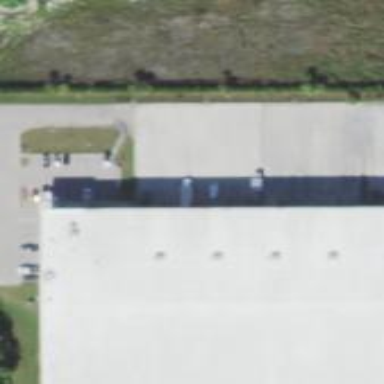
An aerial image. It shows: Industrial area featuring warehouse.